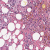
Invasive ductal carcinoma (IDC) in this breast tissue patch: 0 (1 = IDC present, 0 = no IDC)